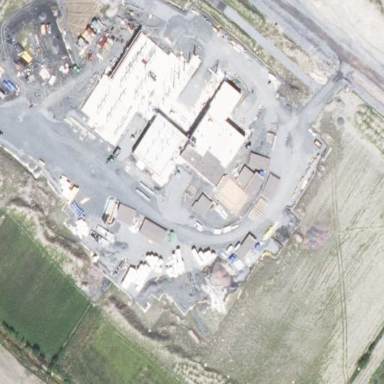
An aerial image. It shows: Community centre.